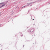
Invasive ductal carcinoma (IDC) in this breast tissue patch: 0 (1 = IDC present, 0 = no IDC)